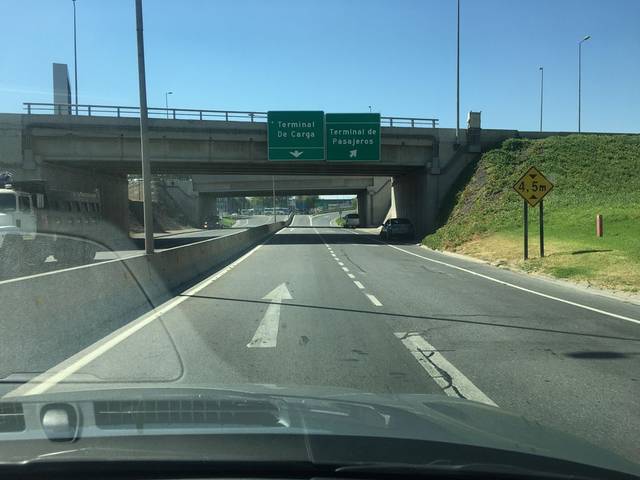
Region: Chile
Coordinates: -33.411, -70.794